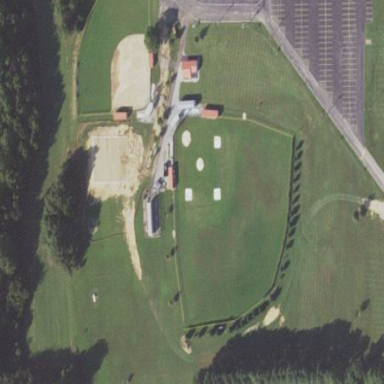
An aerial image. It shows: Baseball pitch for leisure land.